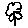
Label: flower